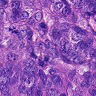
Metastatic tissue present: yes